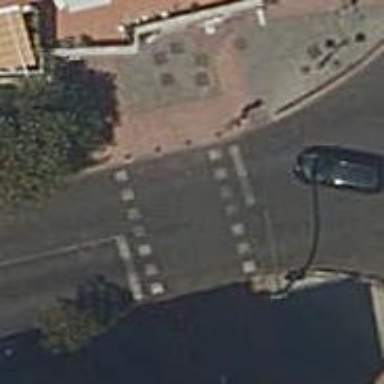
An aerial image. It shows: Road with traffic signals and zebra crossing with traffic signals.